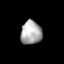
Tissue: lung
Cell type: Epithelial cells
Senescence score: 0.1846
Nuclear area (px): 491
Mean DAPI intensity: 169.295